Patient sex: M
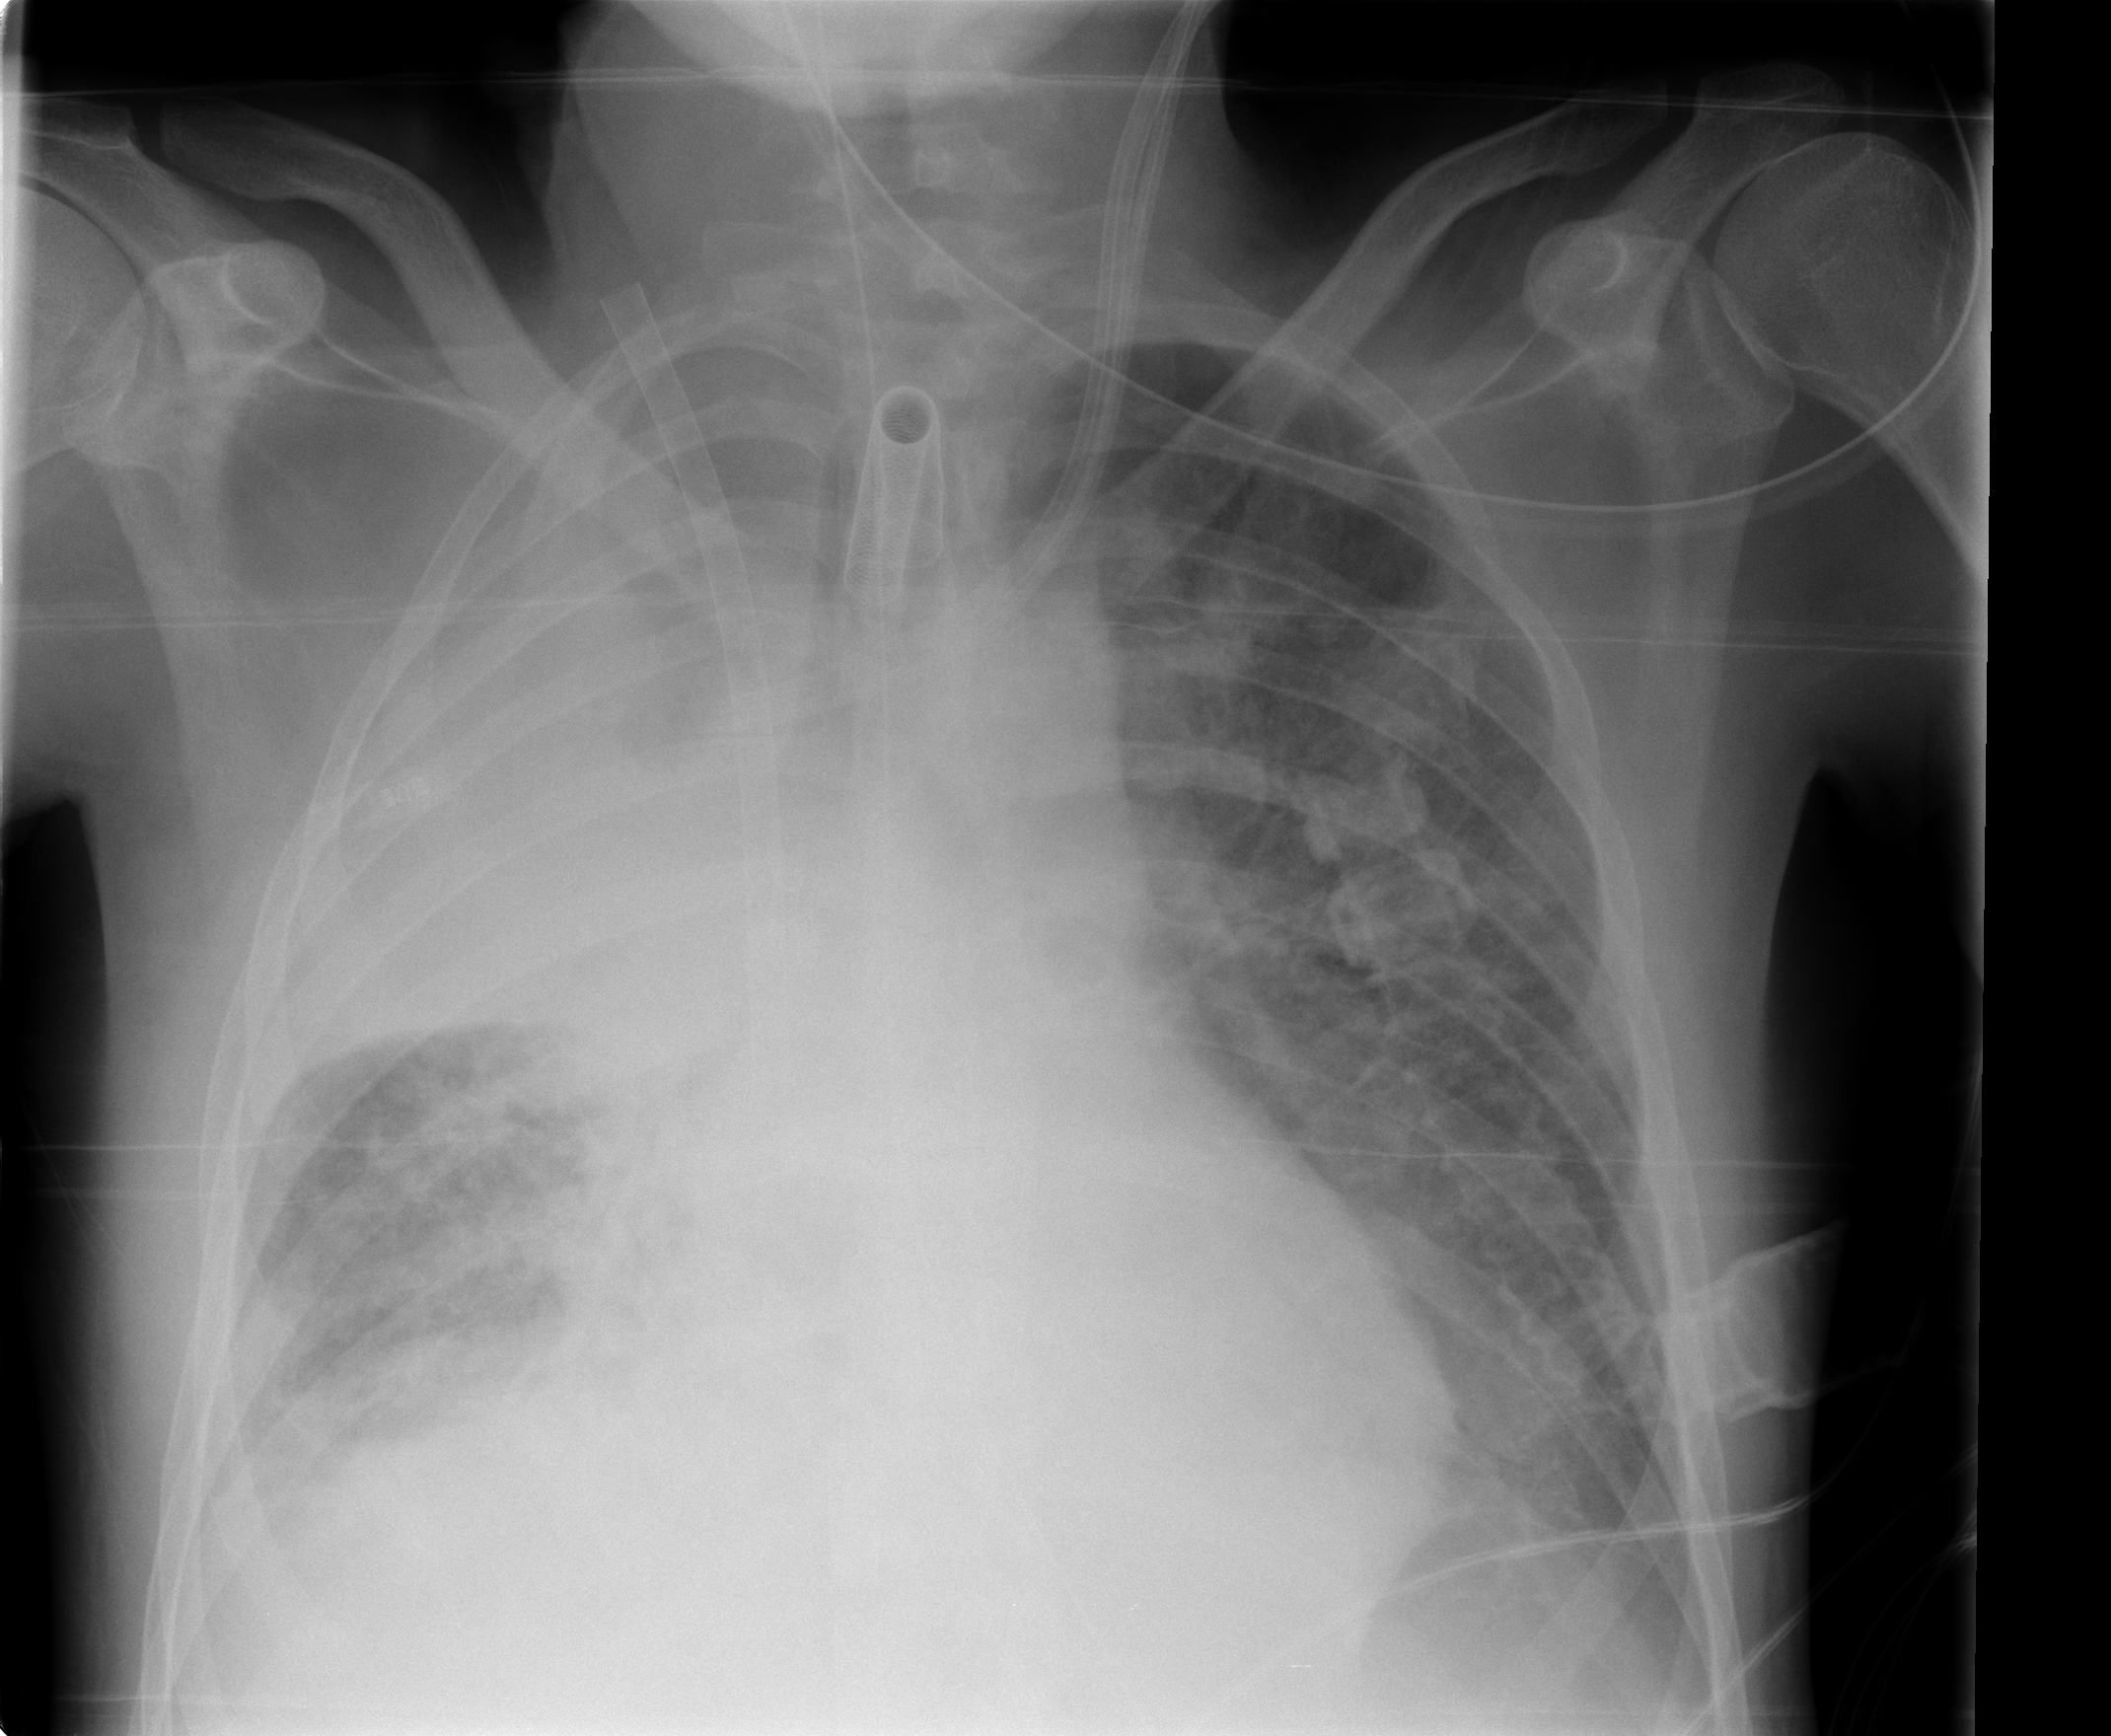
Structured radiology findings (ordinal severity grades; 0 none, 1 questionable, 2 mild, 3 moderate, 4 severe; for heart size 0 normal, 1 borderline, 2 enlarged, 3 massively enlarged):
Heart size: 2
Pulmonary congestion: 0
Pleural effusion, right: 2
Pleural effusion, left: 2
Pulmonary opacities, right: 3
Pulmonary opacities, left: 3
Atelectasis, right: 4
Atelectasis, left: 3